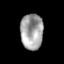
Tissue: prostate
Cell type: Myeloid cells
Senescence score: 0.2118
Nuclear area (px): 792
Mean DAPI intensity: 162.927